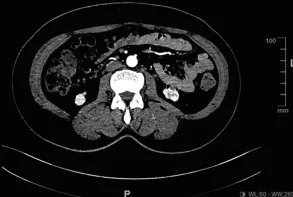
Preoperative contrast-enhanced CT scan of the kidney. (C) One mass in the lower pole of the left kidney.
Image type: radiology (ct)